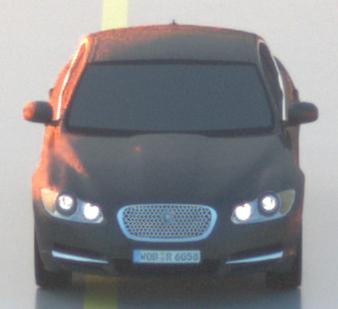
Make: Jaguar
Model: XF 3.0 V6
Detailed model: XF (X250) Limousine
Model produced from: 2010/02
Model produced until: 2010/10
Doors: 4
Color: gray
Road condition: wet road
Daytime: sunrise or sunset
Contrast: medium contrast